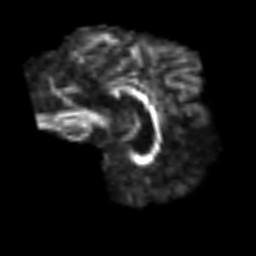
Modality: FA
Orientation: sagittal
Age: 53
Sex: male
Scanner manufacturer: siemens
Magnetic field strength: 3 T
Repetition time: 3.2 s
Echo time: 0.081 s